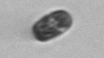
Label: Thalassiosira